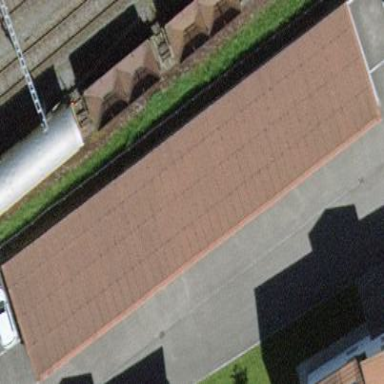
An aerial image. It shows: View of roof of building.